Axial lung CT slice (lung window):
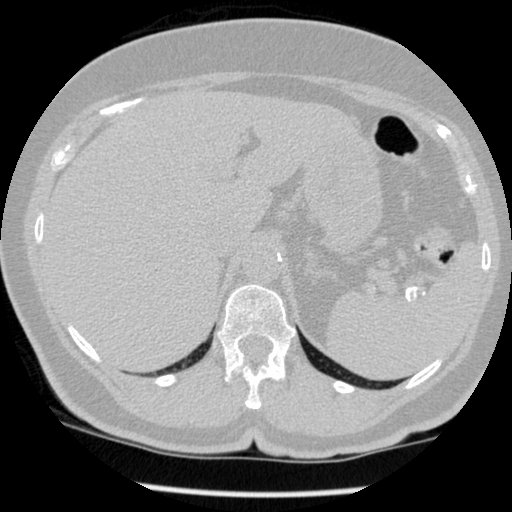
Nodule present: no